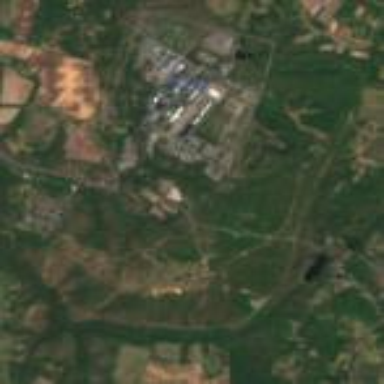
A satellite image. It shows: Military base.